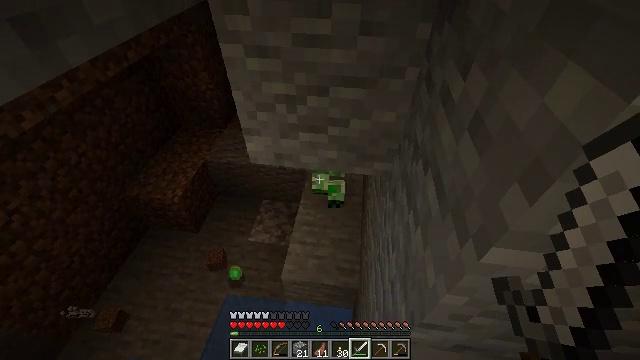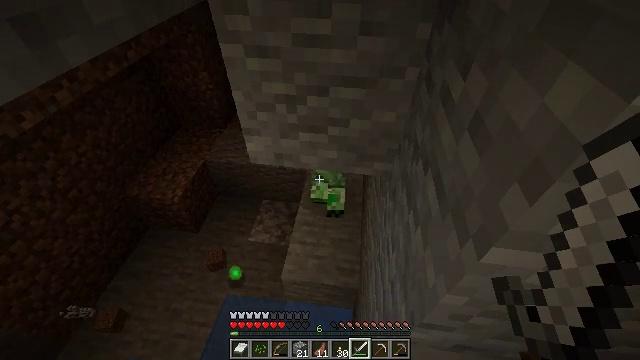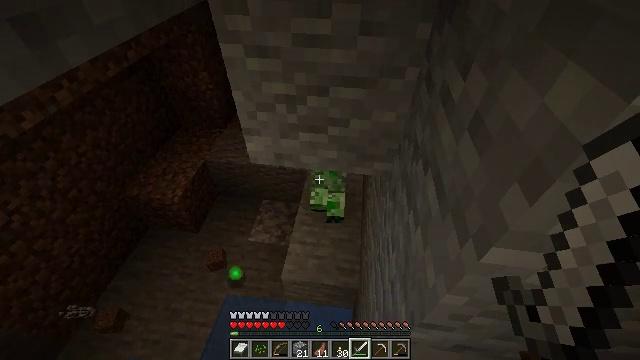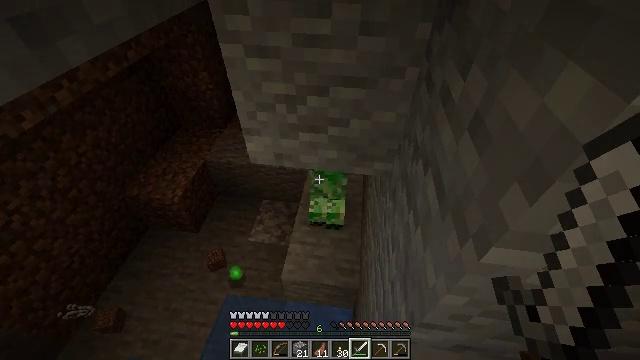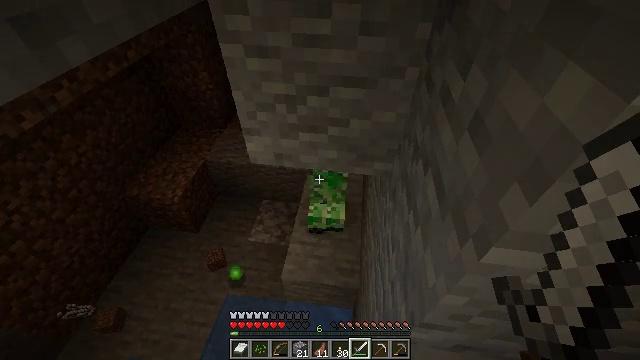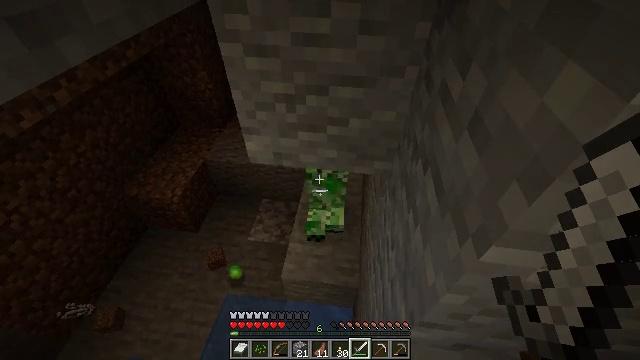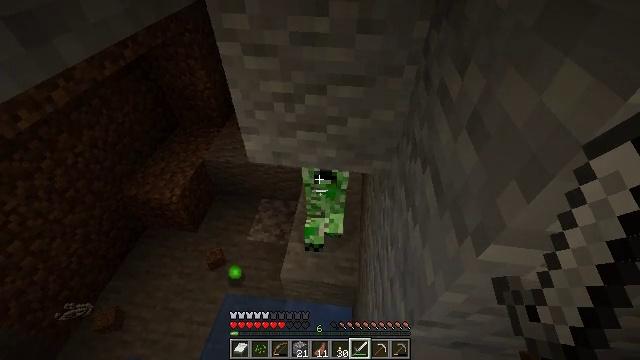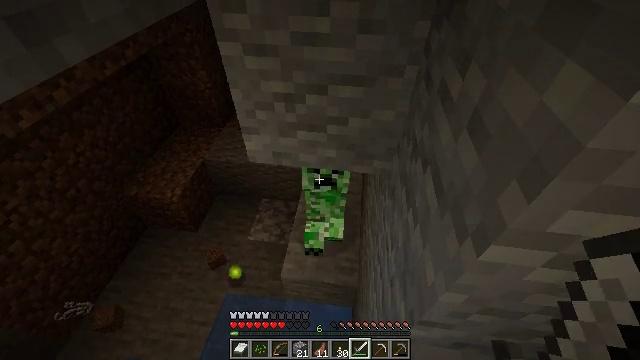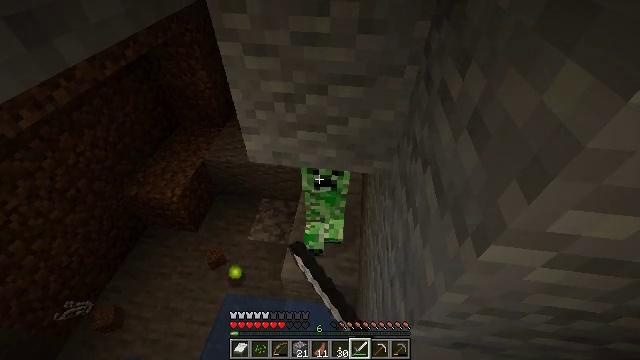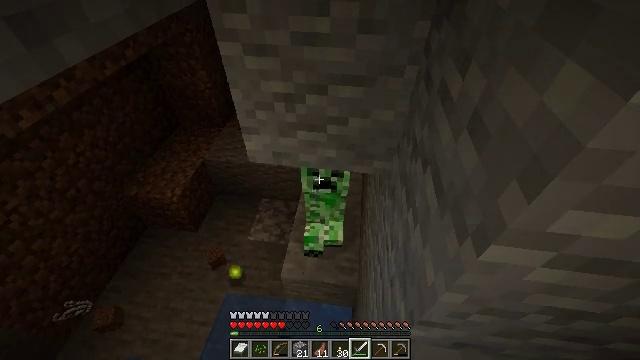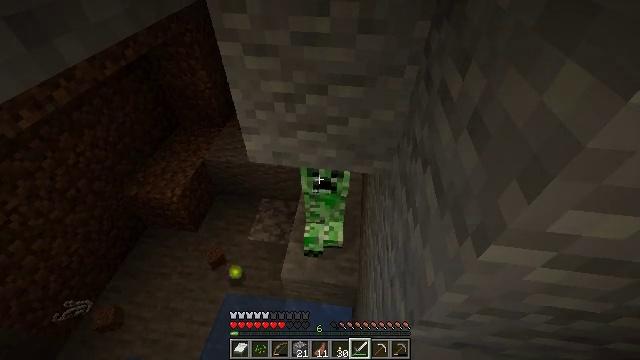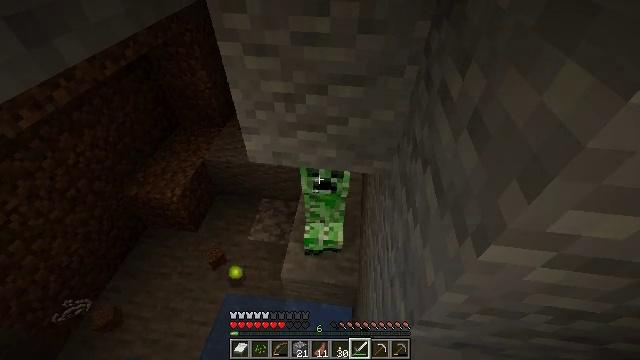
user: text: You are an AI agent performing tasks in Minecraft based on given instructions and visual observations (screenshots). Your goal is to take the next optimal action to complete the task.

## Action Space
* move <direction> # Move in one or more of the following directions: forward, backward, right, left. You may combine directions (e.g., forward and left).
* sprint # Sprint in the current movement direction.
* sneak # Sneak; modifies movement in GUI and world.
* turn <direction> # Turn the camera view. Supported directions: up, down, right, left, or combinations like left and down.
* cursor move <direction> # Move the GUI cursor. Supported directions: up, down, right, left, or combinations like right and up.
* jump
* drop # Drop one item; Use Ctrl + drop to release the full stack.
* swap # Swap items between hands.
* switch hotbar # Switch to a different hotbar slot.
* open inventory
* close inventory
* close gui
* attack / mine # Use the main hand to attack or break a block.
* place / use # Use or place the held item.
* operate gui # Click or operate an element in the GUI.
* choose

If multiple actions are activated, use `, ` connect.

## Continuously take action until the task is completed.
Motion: motion action
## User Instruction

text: Kill a creeper.
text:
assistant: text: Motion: sneak
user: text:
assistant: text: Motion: sneak
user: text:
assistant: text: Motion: sneak
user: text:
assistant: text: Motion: sneak
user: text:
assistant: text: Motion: sneak
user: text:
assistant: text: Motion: sneak
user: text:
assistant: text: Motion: sneak, attack / mine
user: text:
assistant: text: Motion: sneak, attack / mine
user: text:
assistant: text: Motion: sneak, attack / mine
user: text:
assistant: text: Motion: sneak
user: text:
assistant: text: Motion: sneak
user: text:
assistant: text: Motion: sneak